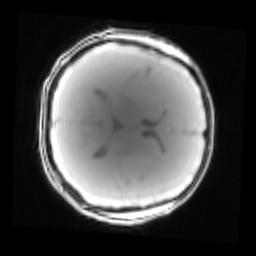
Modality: PDw
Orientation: axial
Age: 24
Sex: female
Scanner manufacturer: siemens
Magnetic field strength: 3 T
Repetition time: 0.25 s
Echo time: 0.00103 s